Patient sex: M
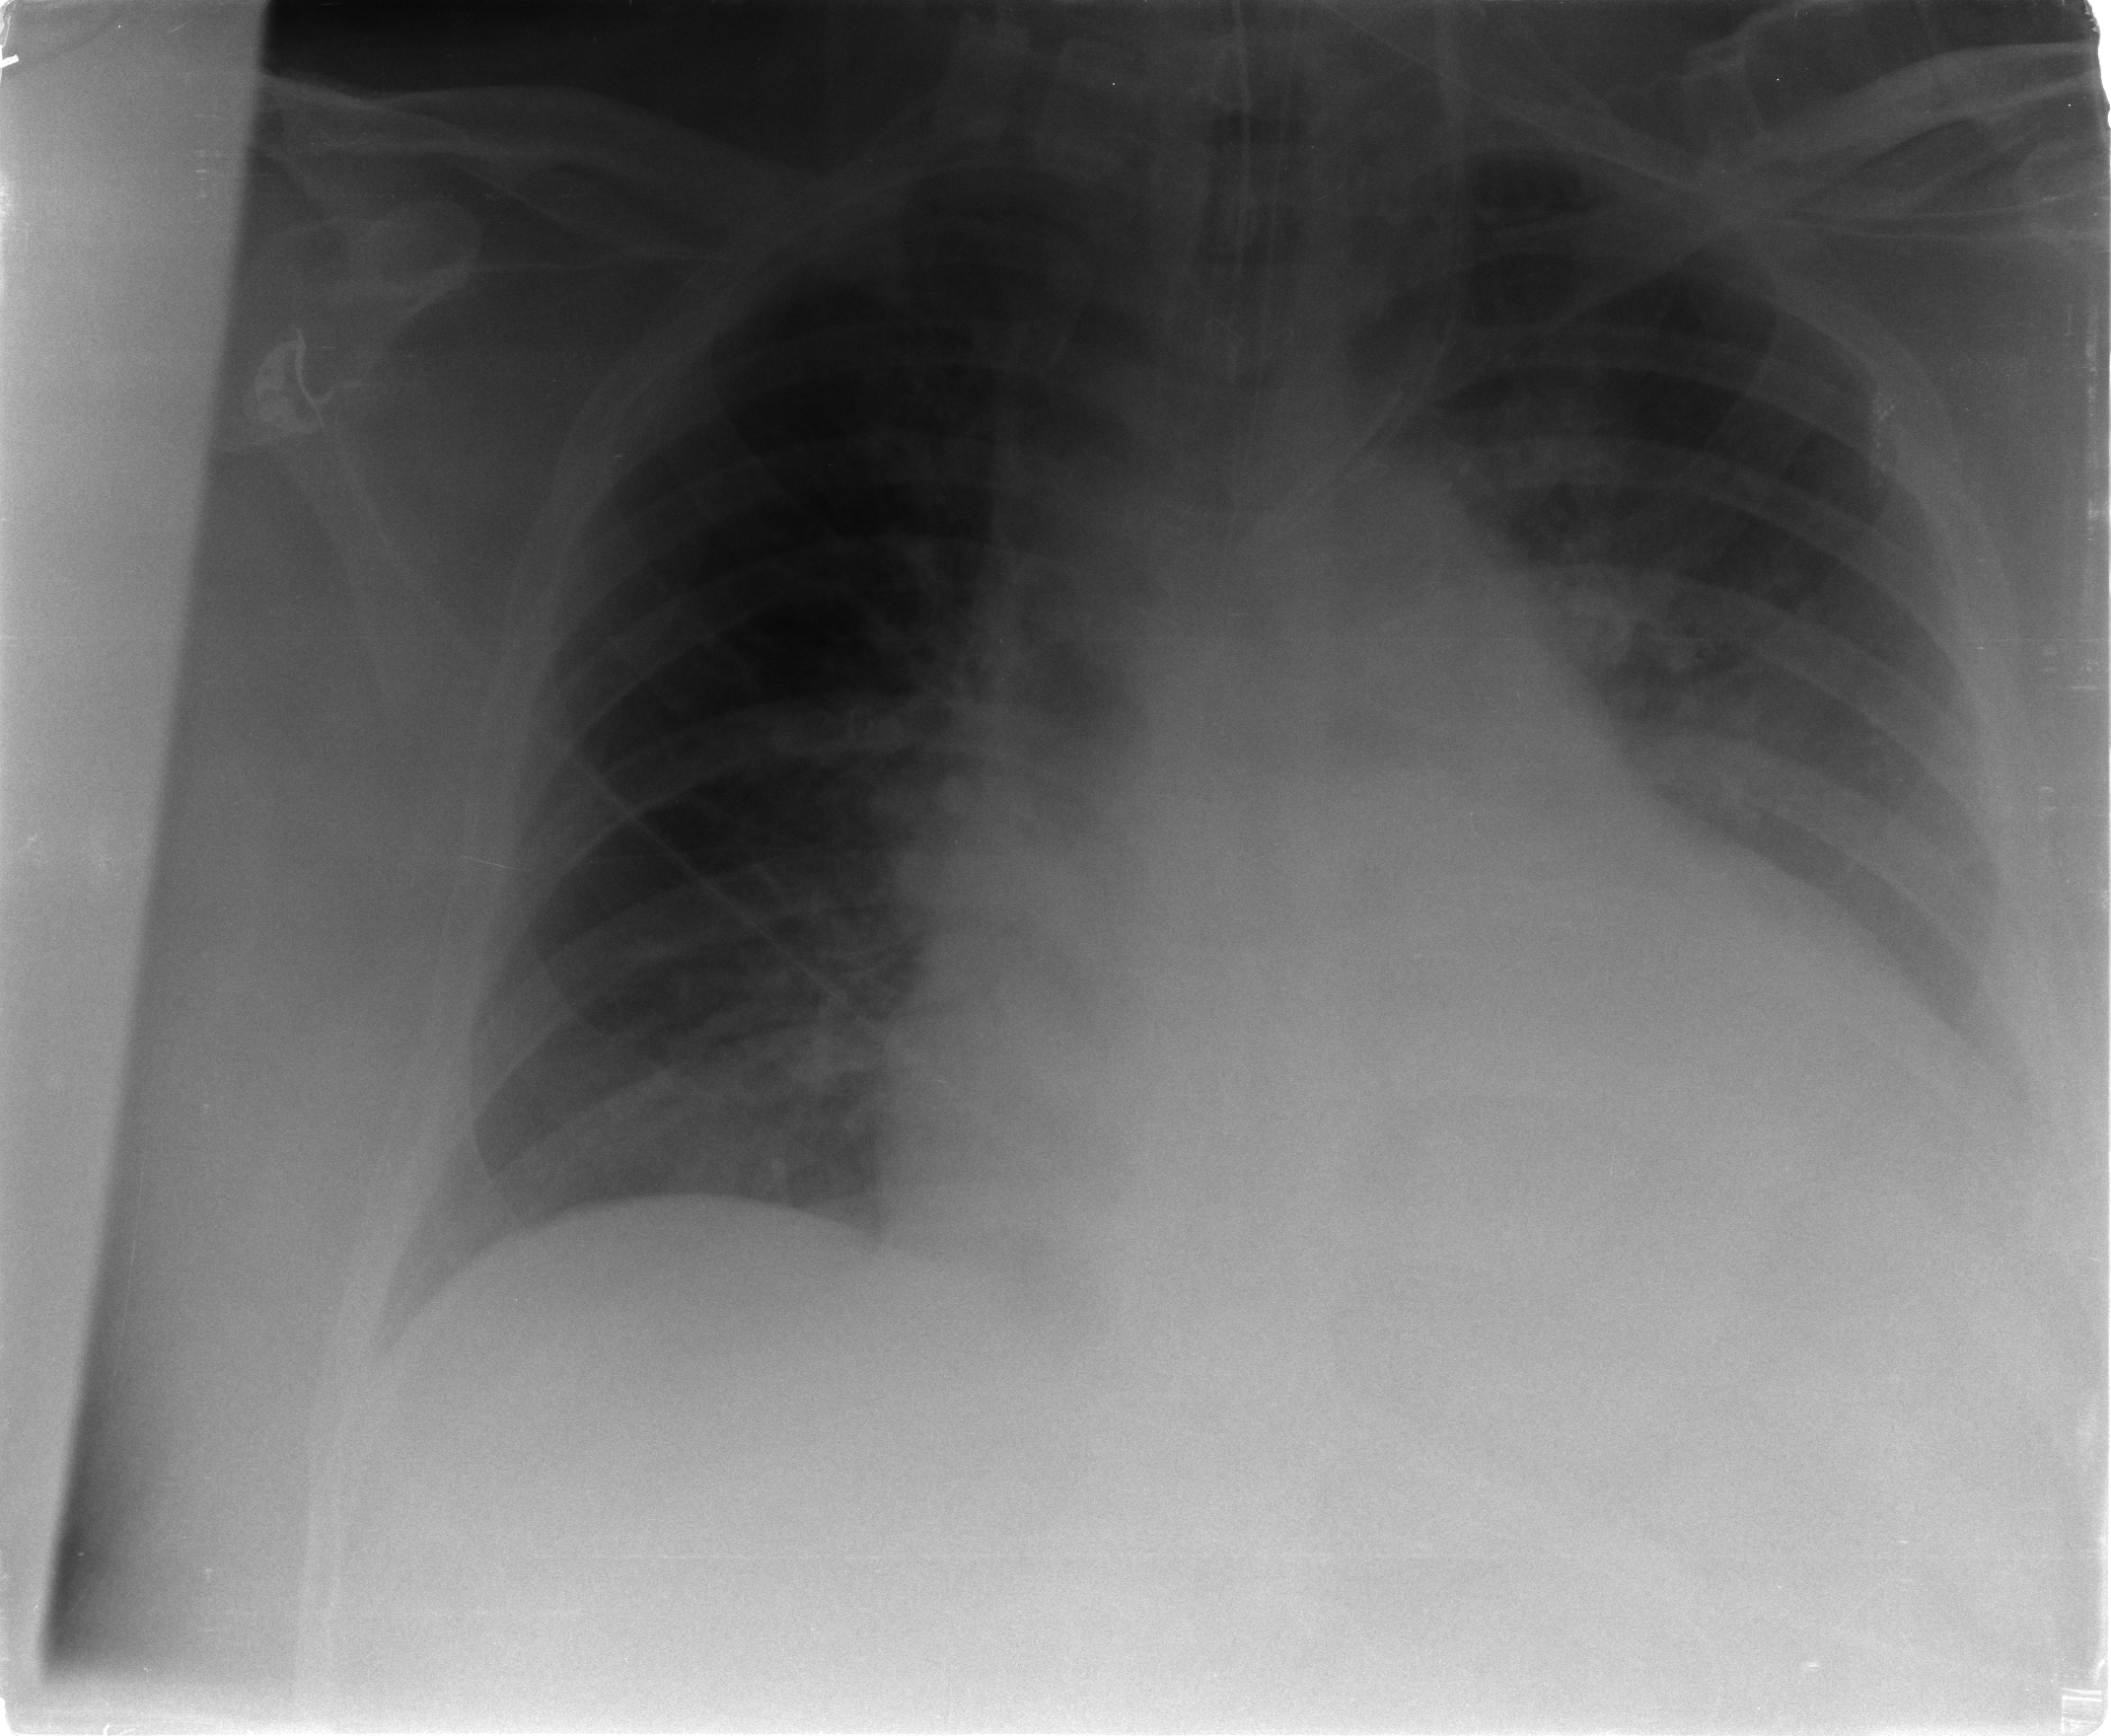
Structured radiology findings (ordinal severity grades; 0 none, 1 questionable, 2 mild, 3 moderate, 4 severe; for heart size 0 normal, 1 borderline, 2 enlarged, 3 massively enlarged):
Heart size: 3
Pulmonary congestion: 2
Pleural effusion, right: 0
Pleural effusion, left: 1
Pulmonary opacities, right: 0
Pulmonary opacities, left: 0
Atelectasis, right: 0
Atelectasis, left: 2